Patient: sex M, age 63
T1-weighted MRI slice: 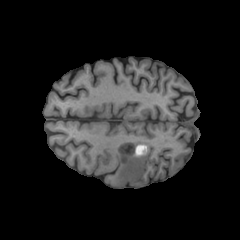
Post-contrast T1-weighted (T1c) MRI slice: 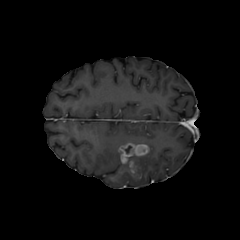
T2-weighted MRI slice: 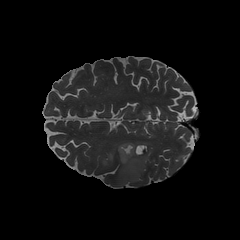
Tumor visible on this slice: yes
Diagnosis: Glioblastoma, IDH-wildtype
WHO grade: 4